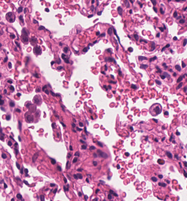
Tumor epithelial tissue: no
Tumor-associated stroma tissue: no
Normal tissue: yes